Question: :
I bought a 1.5 GB database on a web hosting server. It only gave me the permission to get access to the database.
:

You may not understand the Chinese characters, but you do know the mean of the last sentence and that is the key point of this error.
:
This happened when EF is trying to retrieve database information from the web server.
As you can see it is trying to get the information of tables from the master database and INFORMATION_SCHEMA.TABLES view. This is the thing which caused this problem, because I am not granted to access to that database.
So I hope I explained this problem clearly.
:
I found a way to solve it.
Create the EF on your own local database with exactly same database structure(same tables, same columns etc.) and then change the connectionString to point to the web Server.
:
Whenever there are changes on the database and you want to update the EF DataContext structure, it will always go to the master database and that view to get the information, so you have to change the connectionString back and forth. It has become trivial.
:
Is there any other way to do it? I found that LINQ2SQL doesn't have this problem because it doesn't automatically retrieve information from database. Instead, users have to drag the tables they want to use.
I am looking forward to any brilliant answers.
Cheers
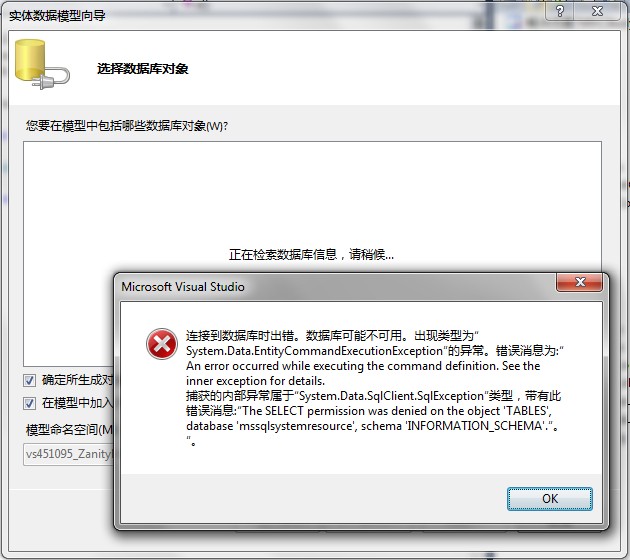
Answer: You should always develop against local database and only change the connection string to database when deploying to the production server. There is no better way to do it.
EF depends on permission to read from master database when using database first and there is currently no way to avoid it. There was even created a <URL> for this issue yesterday.